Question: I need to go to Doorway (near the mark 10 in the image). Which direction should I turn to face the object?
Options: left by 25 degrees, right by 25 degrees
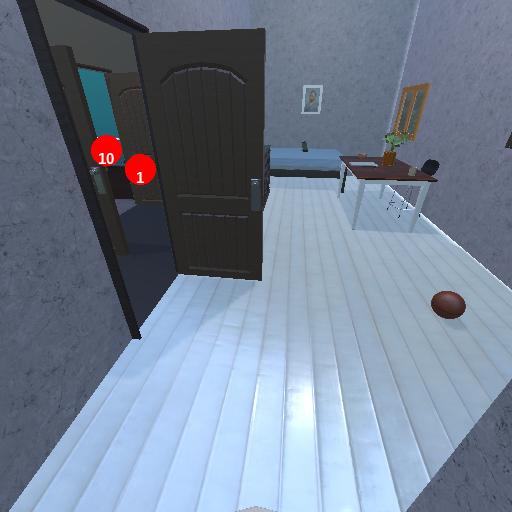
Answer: left by 25 degrees